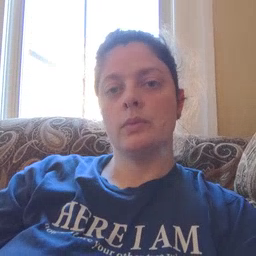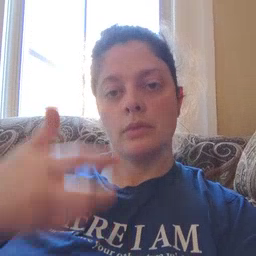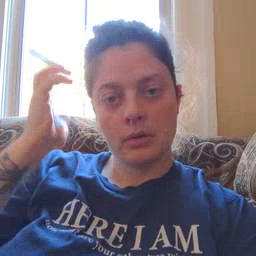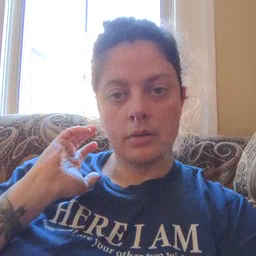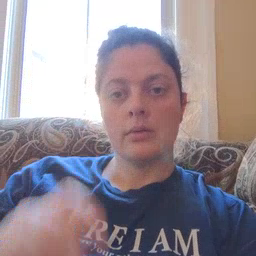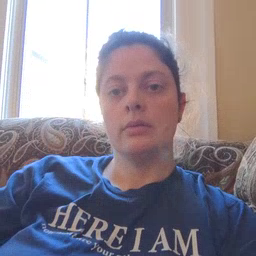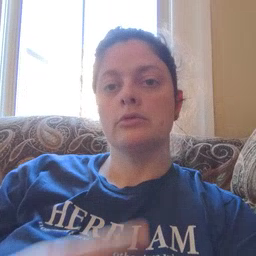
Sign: lion